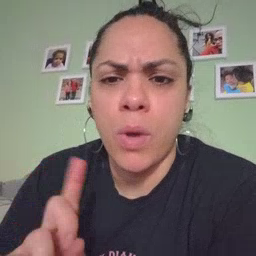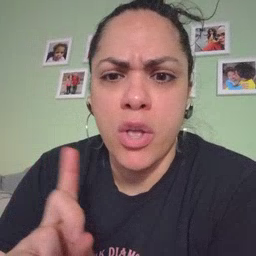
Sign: where